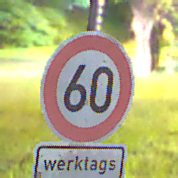
Verkehrszeichen: Geschwindigkeit60
Zusatzzeichen unten: ZeitangabenMitBeschraenkungAufWochentage7
Umgebung: Outdoor, Suburban
Tageszeit: Night
Wetter: PartlyCloudy
Licht: Artificial
Jahreszeit: NotSpecified
Kontrast: HighContrast